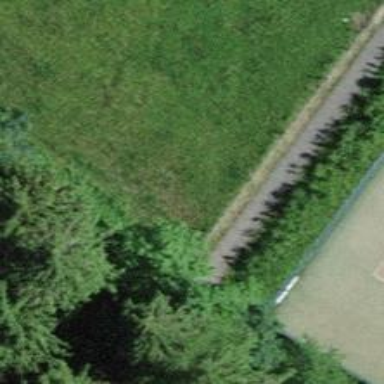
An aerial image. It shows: Path on bridge with top-notch grade1 tracktype.